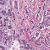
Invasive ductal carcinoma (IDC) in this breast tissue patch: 1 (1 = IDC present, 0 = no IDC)